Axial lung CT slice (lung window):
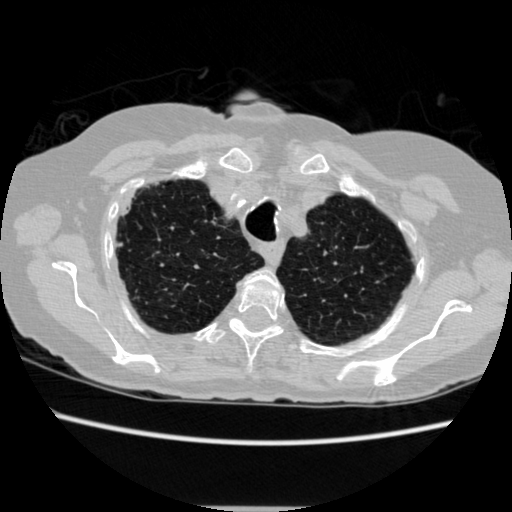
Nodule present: no